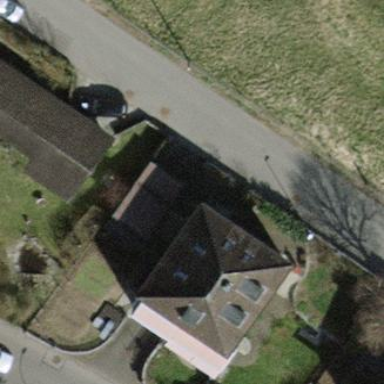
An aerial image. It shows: Building with hipped roof.